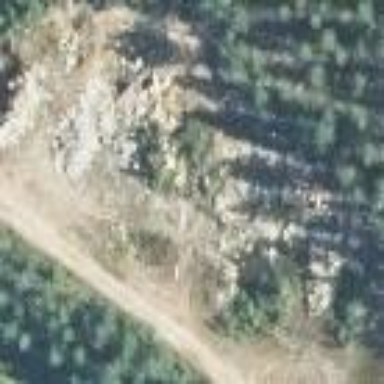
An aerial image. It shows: Quarry area where gravel is extracted.